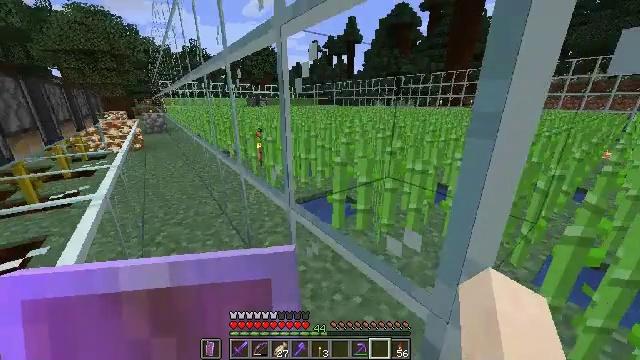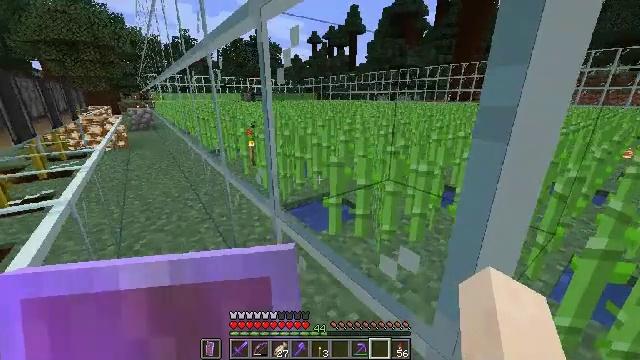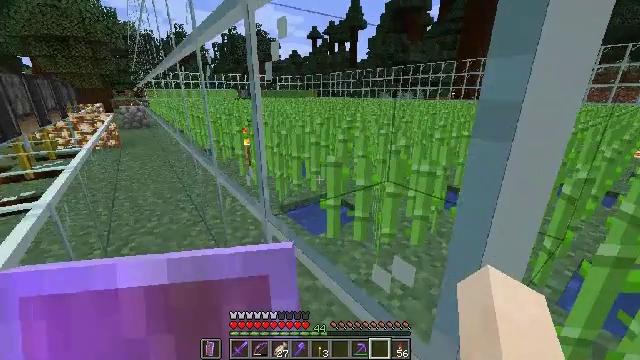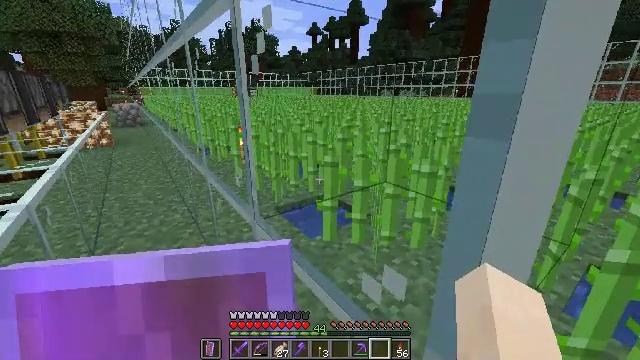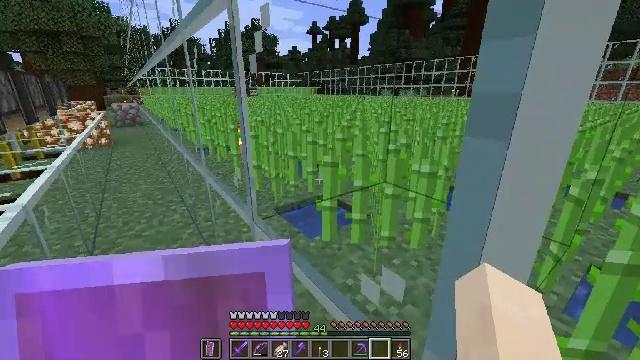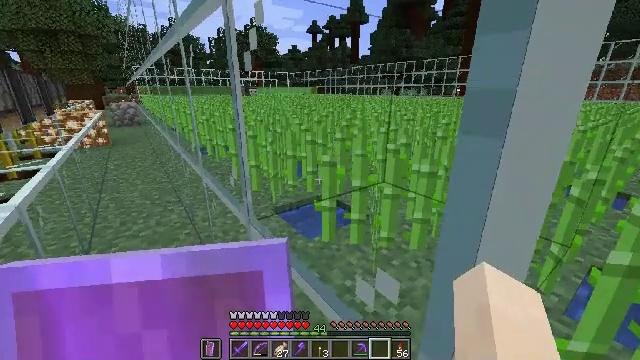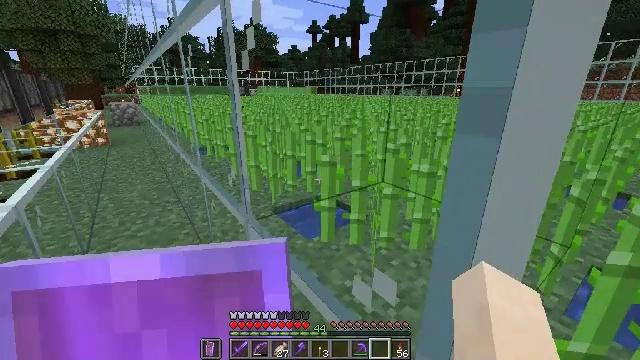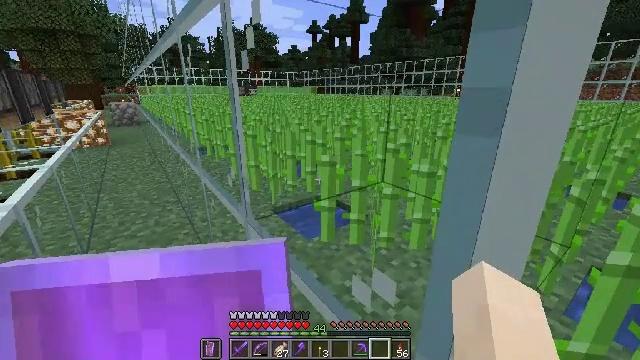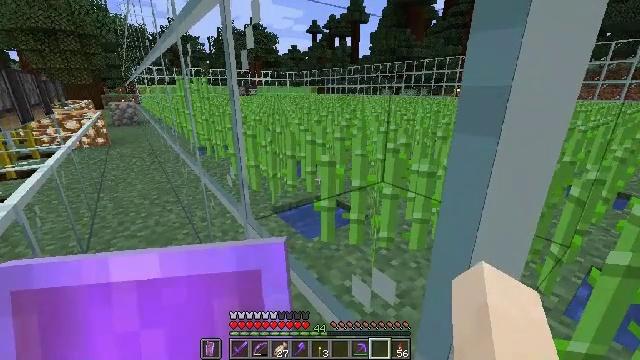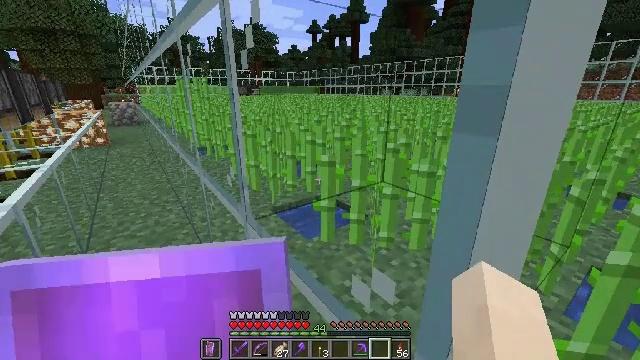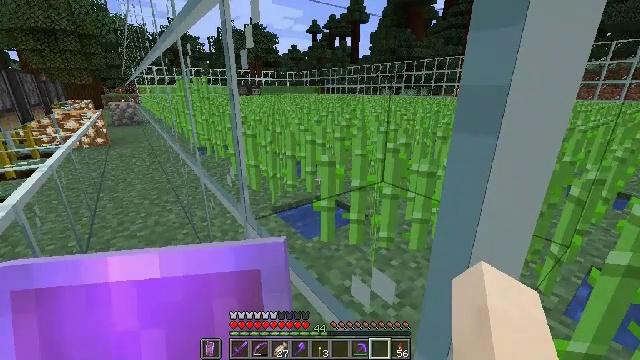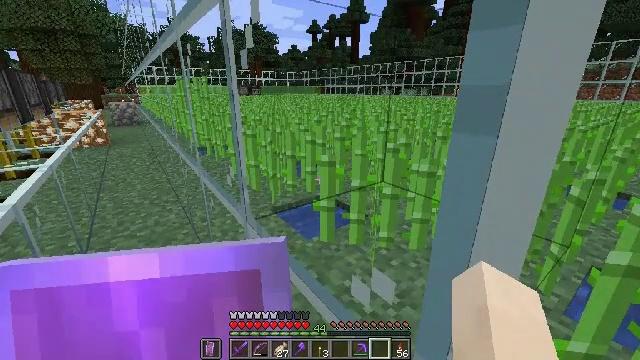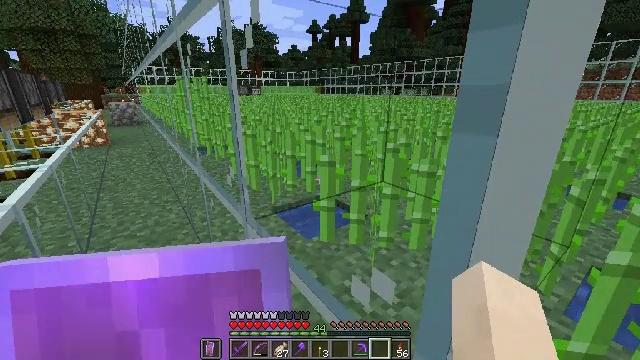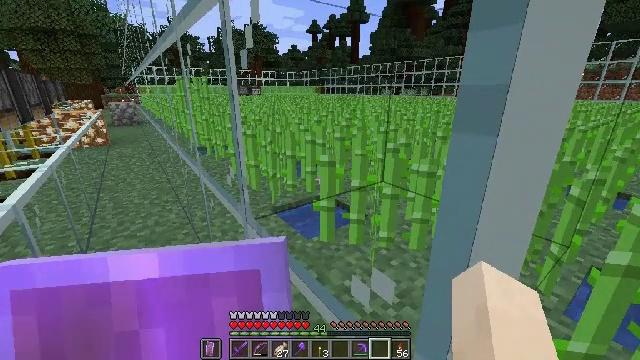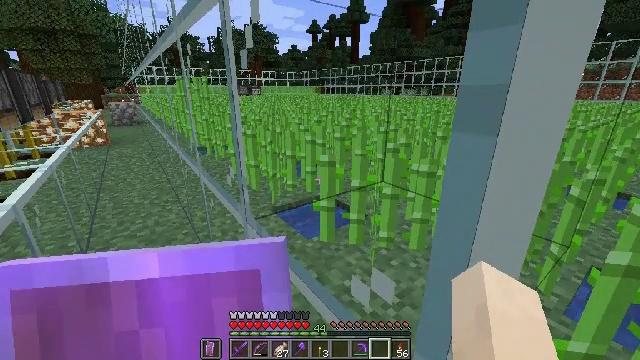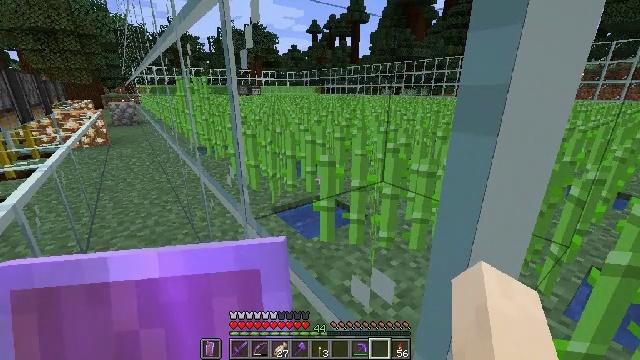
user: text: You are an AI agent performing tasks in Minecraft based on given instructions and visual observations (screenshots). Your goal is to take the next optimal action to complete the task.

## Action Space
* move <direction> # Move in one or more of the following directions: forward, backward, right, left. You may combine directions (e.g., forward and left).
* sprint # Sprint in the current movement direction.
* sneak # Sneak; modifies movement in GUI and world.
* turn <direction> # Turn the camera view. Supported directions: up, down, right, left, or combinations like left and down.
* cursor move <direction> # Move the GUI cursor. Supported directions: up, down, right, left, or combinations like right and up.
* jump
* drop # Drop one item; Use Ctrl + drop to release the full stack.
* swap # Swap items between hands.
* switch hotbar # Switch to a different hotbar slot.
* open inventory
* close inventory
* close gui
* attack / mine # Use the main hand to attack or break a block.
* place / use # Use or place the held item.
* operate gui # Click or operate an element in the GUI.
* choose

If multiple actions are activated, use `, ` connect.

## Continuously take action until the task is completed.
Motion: motion action
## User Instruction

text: Mine the bone block found in fossils.
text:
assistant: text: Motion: no_op
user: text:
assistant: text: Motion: no_op
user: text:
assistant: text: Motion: no_op
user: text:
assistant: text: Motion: no_op
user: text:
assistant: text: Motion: no_op
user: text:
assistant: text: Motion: no_op
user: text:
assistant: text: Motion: no_op
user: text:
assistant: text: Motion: no_op
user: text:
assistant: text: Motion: no_op
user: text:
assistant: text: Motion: no_op
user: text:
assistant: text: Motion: no_op
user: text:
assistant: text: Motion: no_op
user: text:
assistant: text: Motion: no_op
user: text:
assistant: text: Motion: no_op
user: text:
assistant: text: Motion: no_op
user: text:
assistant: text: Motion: no_op
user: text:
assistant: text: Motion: no_op
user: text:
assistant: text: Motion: no_op
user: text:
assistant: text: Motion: no_op
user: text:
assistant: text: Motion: no_op
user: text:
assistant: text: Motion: no_op
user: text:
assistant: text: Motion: no_op
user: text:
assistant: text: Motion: no_op
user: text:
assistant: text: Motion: no_op
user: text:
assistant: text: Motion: no_op
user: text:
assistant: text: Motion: no_op
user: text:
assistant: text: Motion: no_op
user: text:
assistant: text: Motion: no_op
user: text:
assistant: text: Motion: turn right and up
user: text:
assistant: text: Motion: turn right and down